Interaction volume radius: 5 \u00c5
Interaction volume height: 20 \u00c5
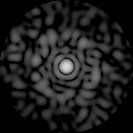
Disorder parameter: 0.8773